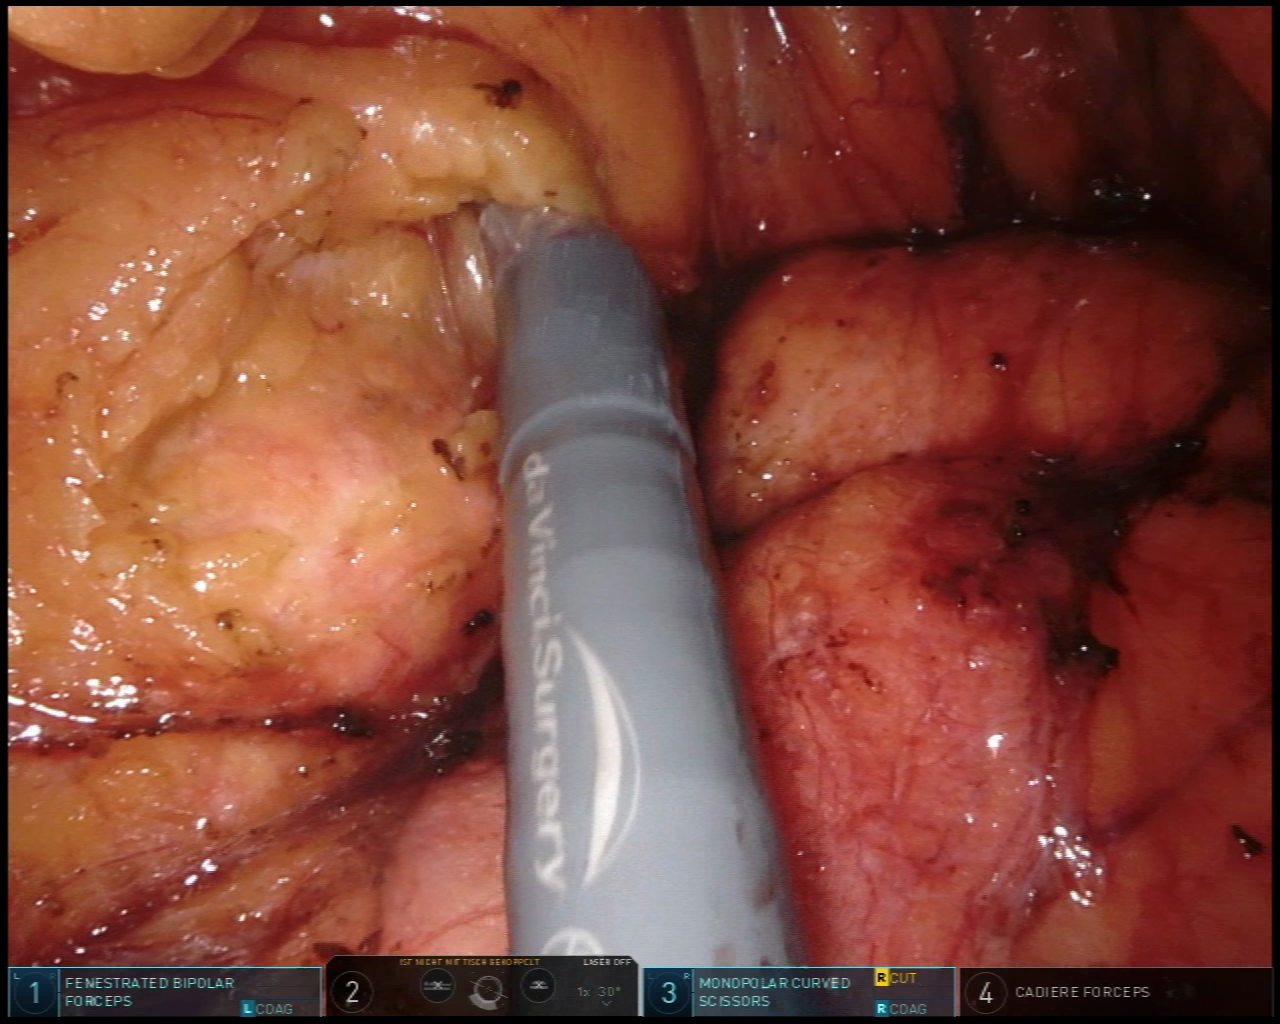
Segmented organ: pancreas
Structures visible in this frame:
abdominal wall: no
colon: no
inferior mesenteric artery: no
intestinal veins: no
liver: no
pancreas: yes
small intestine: no
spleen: no
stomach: no
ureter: no
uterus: no
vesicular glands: no